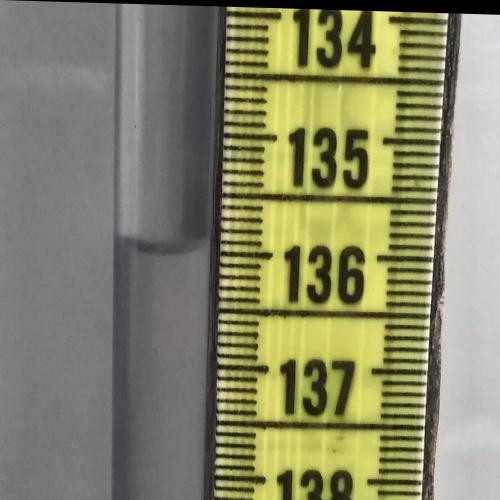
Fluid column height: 136.0 cm